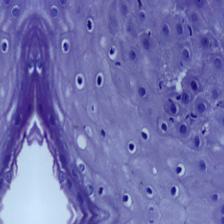
Diagnosis: Normal